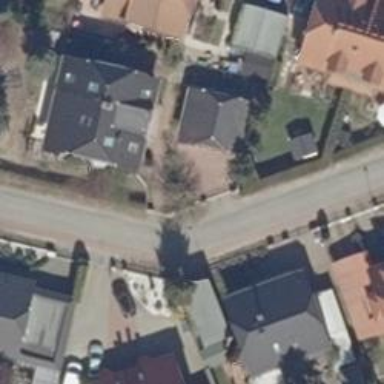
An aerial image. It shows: Residential road with lane on the right for pedestrians.